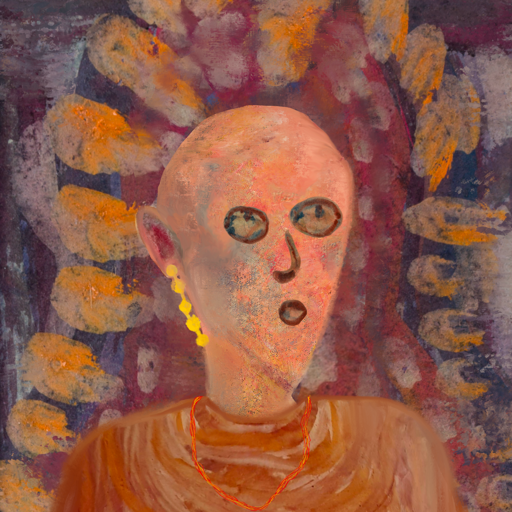
Background: Doll, Head And Neck Side: Irani, Face Side: Orphan, Bust: Pious_Lady, Hair Side: Blank, Head Accessory: Blank, Second Necklace: Gypsy_Mother_2, Necklace: Blank, Baby: Blank